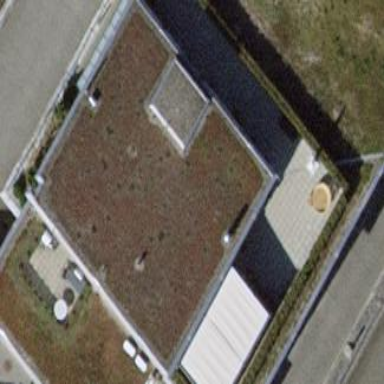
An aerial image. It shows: Industrial building.